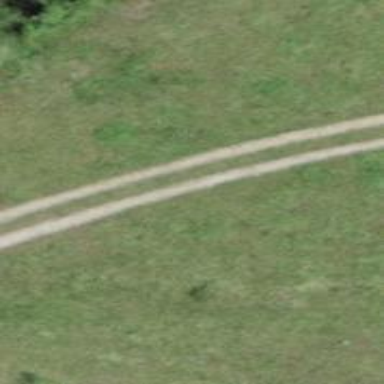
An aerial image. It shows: Track road with grade4 tracktype.